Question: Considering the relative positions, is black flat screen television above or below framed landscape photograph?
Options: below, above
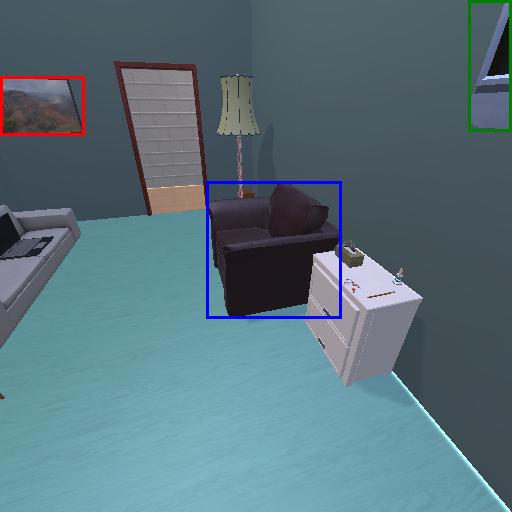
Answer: below